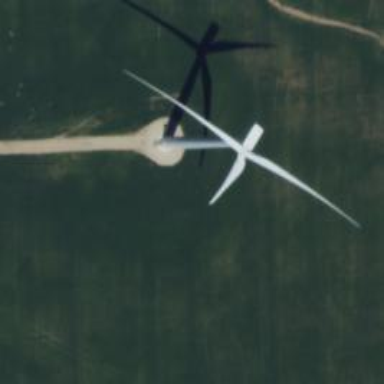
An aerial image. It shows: Industrial building with wind power generator. The generator is horizontal axis wind turbine.